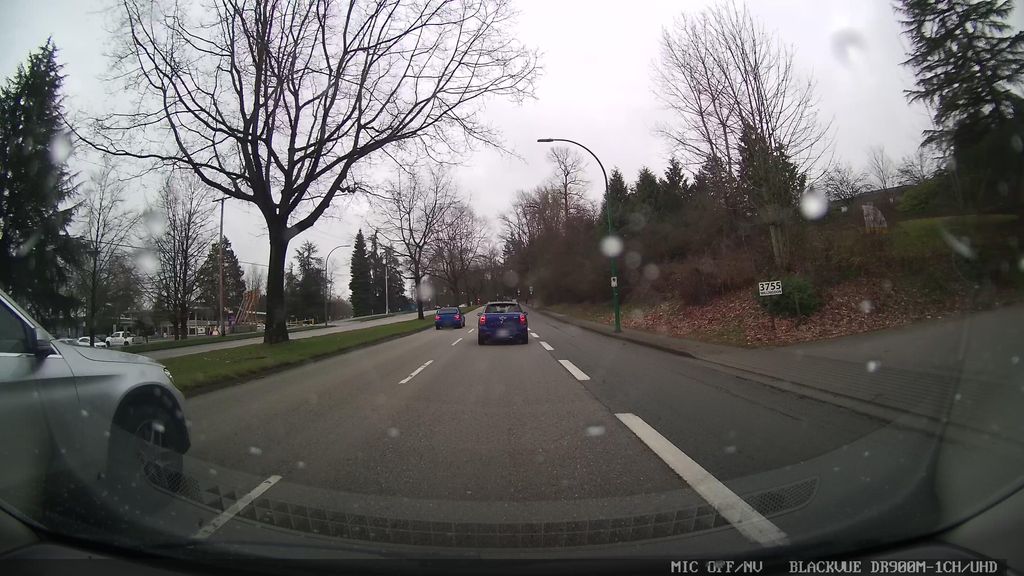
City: vancouver